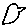
Label: bird